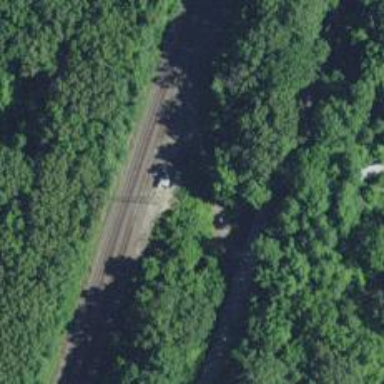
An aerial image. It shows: Railway crossover.